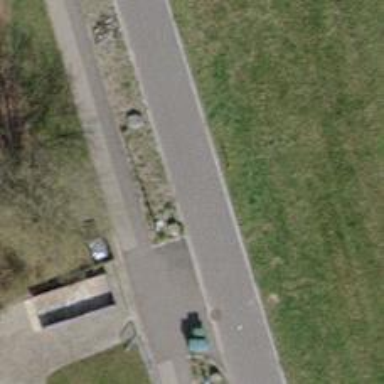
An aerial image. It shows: Paved path with asphalt surfaces for both cycleway and footway.